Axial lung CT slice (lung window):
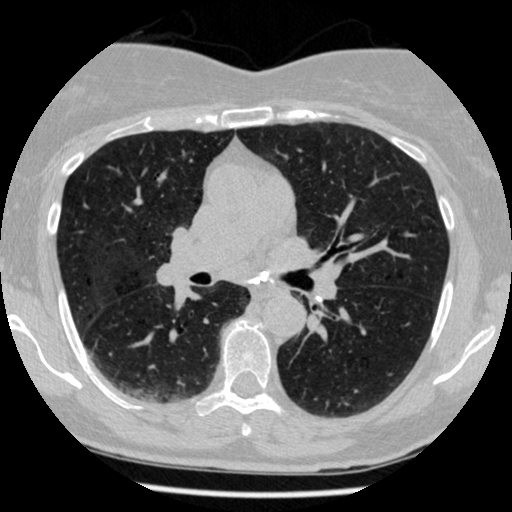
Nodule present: no